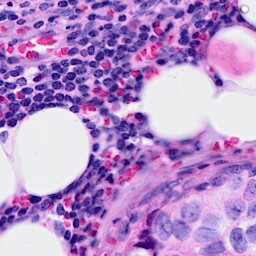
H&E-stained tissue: Breast